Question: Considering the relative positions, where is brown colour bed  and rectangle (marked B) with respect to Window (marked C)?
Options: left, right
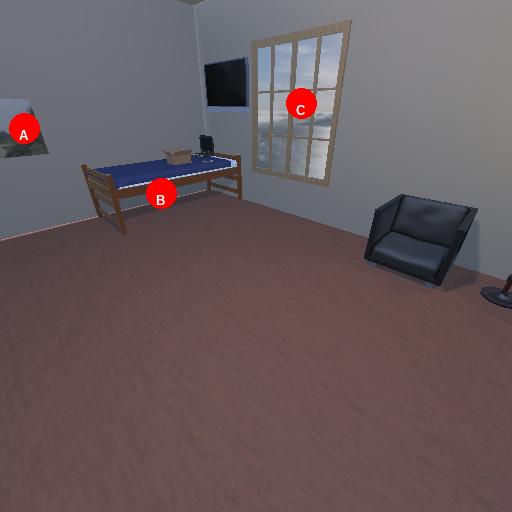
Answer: left